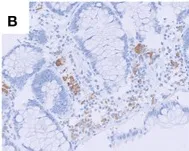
Histopathological findings of patients. Depict haematoxylin, and . Eosin staining ,H are magnified x100, and . Indicate samples obtained from patient 2 before prednisolone treatment.
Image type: pathology (immunostaining)